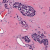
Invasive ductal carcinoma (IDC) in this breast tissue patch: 0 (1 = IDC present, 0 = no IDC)